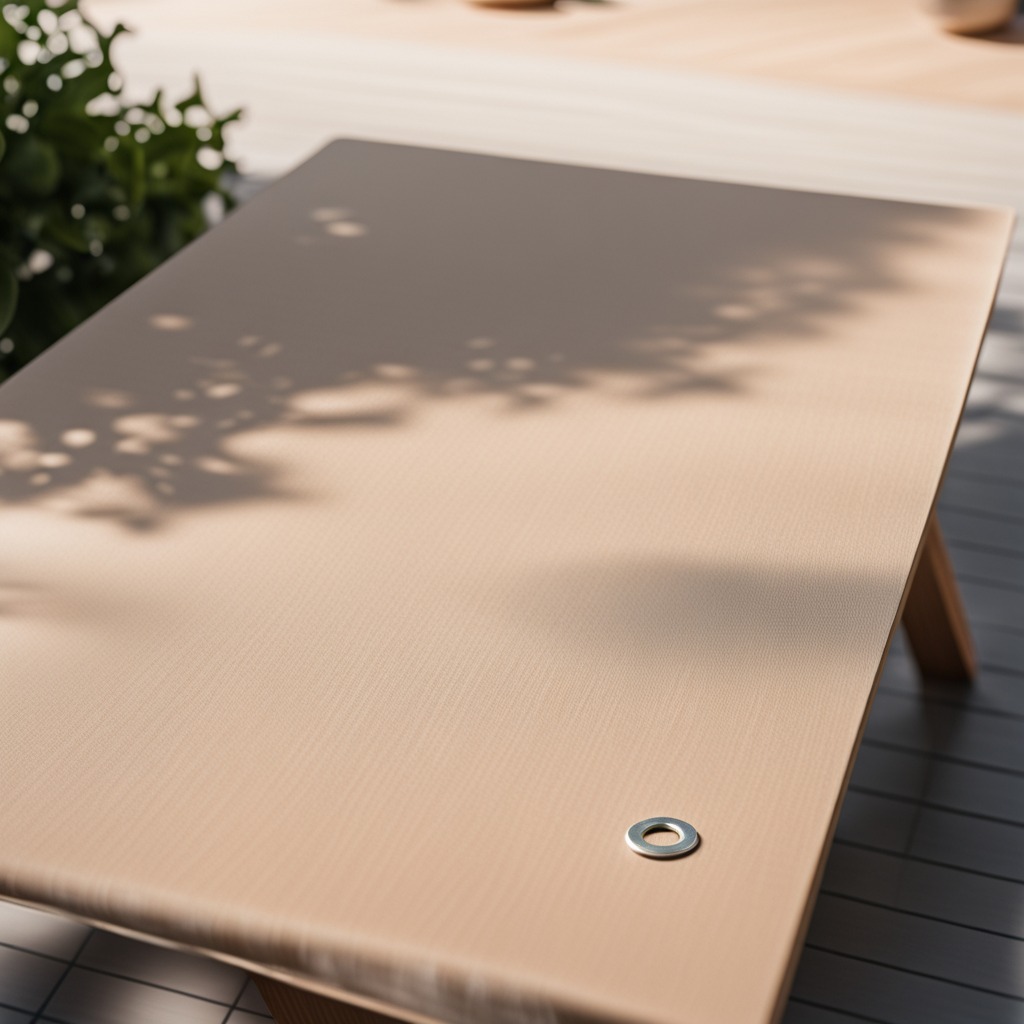
A flat metal washer lying on a clean wooden table in an outdoor workshop during daytime bright natural light soft shadows worn but beneath the cloth